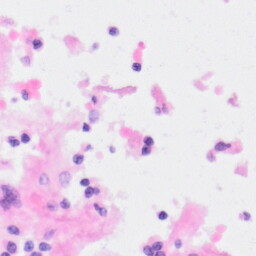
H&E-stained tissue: Kidney